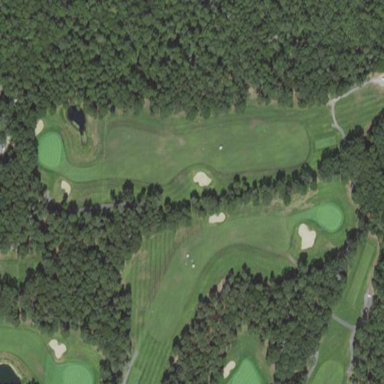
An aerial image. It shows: Golf fairway in the image.